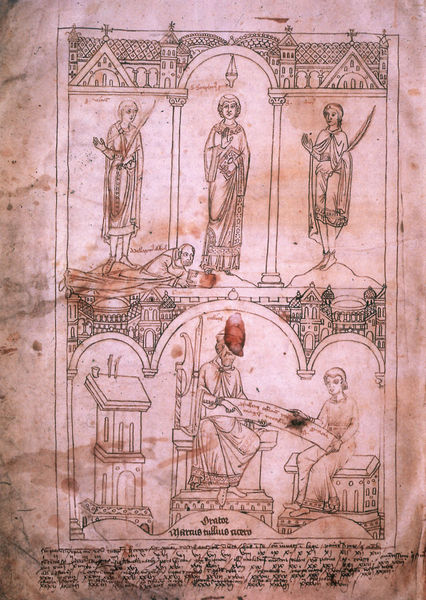
Titel: Cicero Codex
Institution: Berlin, Staatliche Museen - Preußischer Kulturbesitz
Schlagwörter: flügel, mann, dreieck, menschen, sitzen, stadt, frau, schwarz, säule, säulen, weiss, zeichnung, haus, tuch, architektur, band, bibel, fünf, kirche, figur, drei, personen, turm, engel, schrift, papier, bogen, dächer, figuren, könig, papst, inschrift, bögen, truhe, buch, kloster, türme, seite, illustration, text, herrscher, pult, buchseite, pergament, mittelalter, mönch, mönche, heilige, jerusalem, dreiecke, gezeichnet, ampel, schriftband, buchmalerei, manuskript, tet